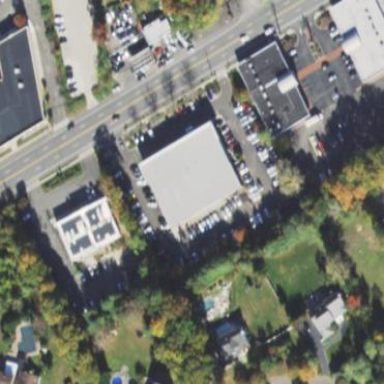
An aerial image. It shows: Commercial building.